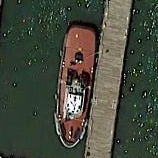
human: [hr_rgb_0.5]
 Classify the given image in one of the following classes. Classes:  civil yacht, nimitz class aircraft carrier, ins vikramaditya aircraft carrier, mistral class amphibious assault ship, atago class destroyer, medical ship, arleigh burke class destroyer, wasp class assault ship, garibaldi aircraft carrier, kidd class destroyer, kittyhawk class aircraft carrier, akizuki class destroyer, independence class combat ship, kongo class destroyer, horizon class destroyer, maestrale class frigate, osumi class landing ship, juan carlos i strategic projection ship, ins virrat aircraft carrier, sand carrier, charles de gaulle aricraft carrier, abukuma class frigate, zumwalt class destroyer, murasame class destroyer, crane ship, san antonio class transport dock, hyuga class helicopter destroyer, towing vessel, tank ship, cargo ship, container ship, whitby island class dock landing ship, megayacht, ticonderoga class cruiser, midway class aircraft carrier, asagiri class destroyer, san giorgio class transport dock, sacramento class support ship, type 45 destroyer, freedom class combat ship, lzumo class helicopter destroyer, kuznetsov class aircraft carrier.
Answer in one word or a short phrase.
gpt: Towing vessel